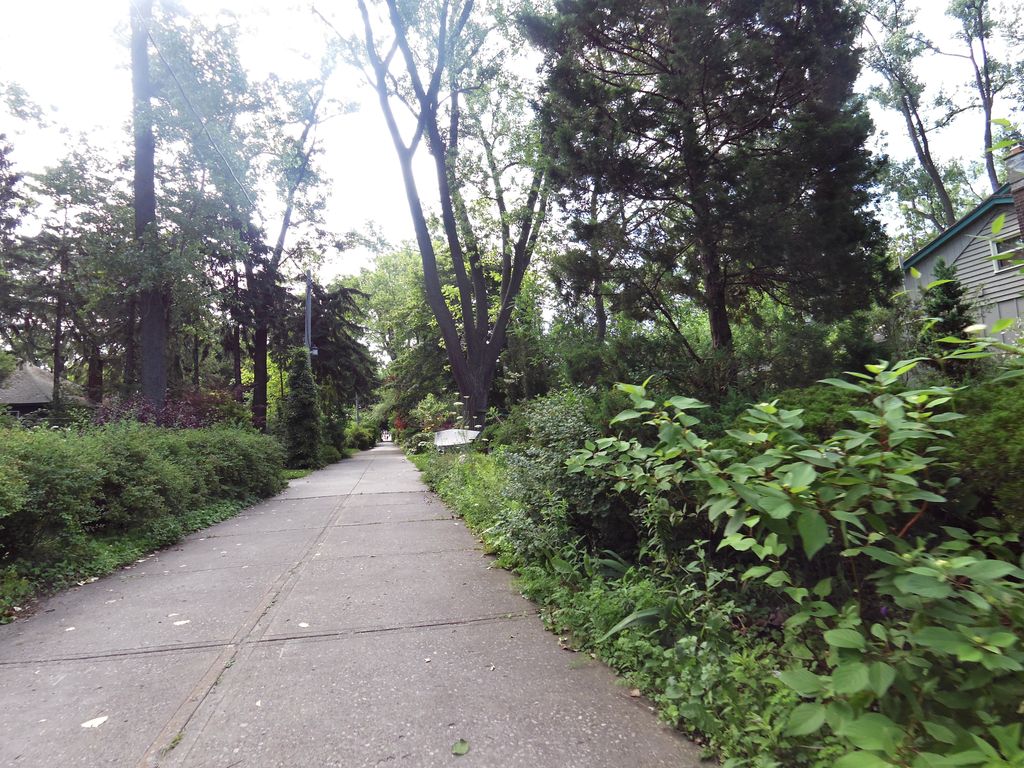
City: toronto